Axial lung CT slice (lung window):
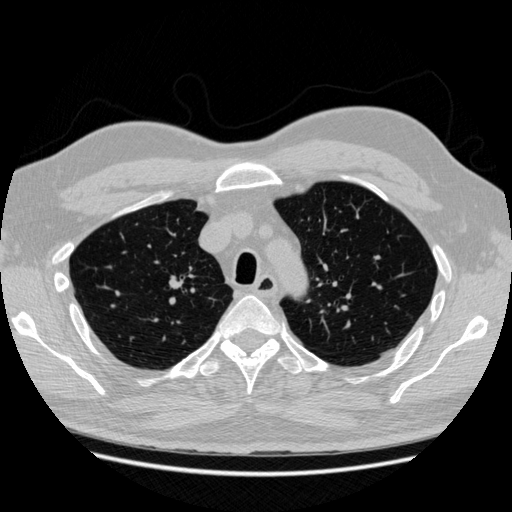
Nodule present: no